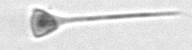
Label: Asterionellopsis_glacialis